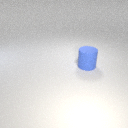
large blue rubber cylinder